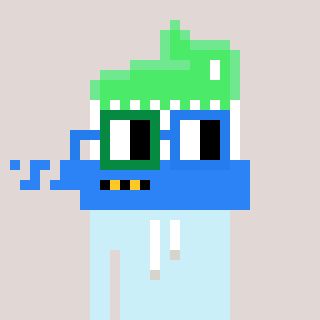
a pixel art character with square green and blue glasses, a toothbrush-shaped head and a cold-colored body on a warm background